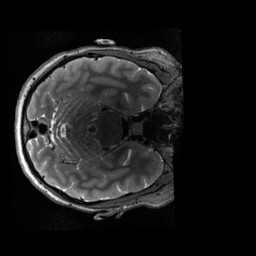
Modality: T2w
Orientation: axial
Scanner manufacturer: siemens
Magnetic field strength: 3 T
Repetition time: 3.2 s
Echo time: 0.564 s